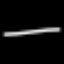
Label: line